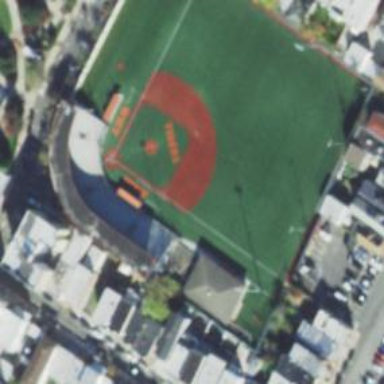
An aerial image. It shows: Baseball pitch for leisure land.